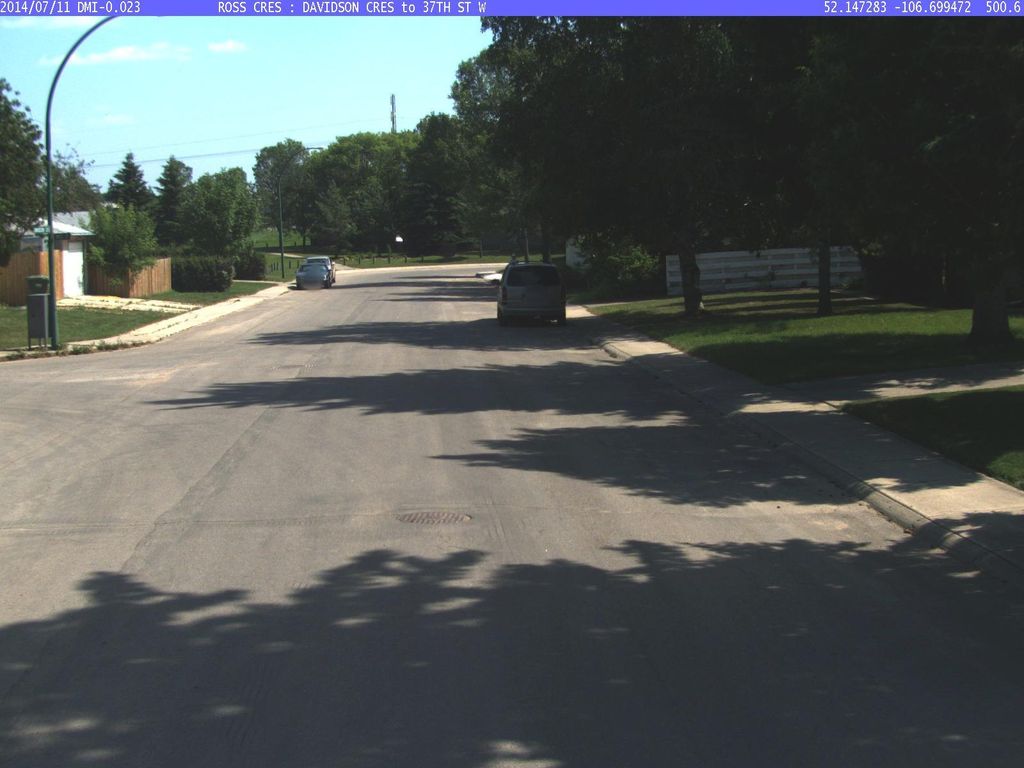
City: saskatoon